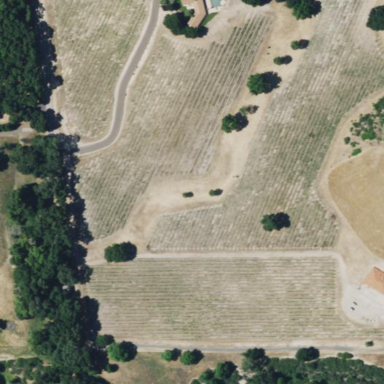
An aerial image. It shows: Vineyard where grapes are grown.